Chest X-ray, AP view. Patient: 4 years old, sex M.
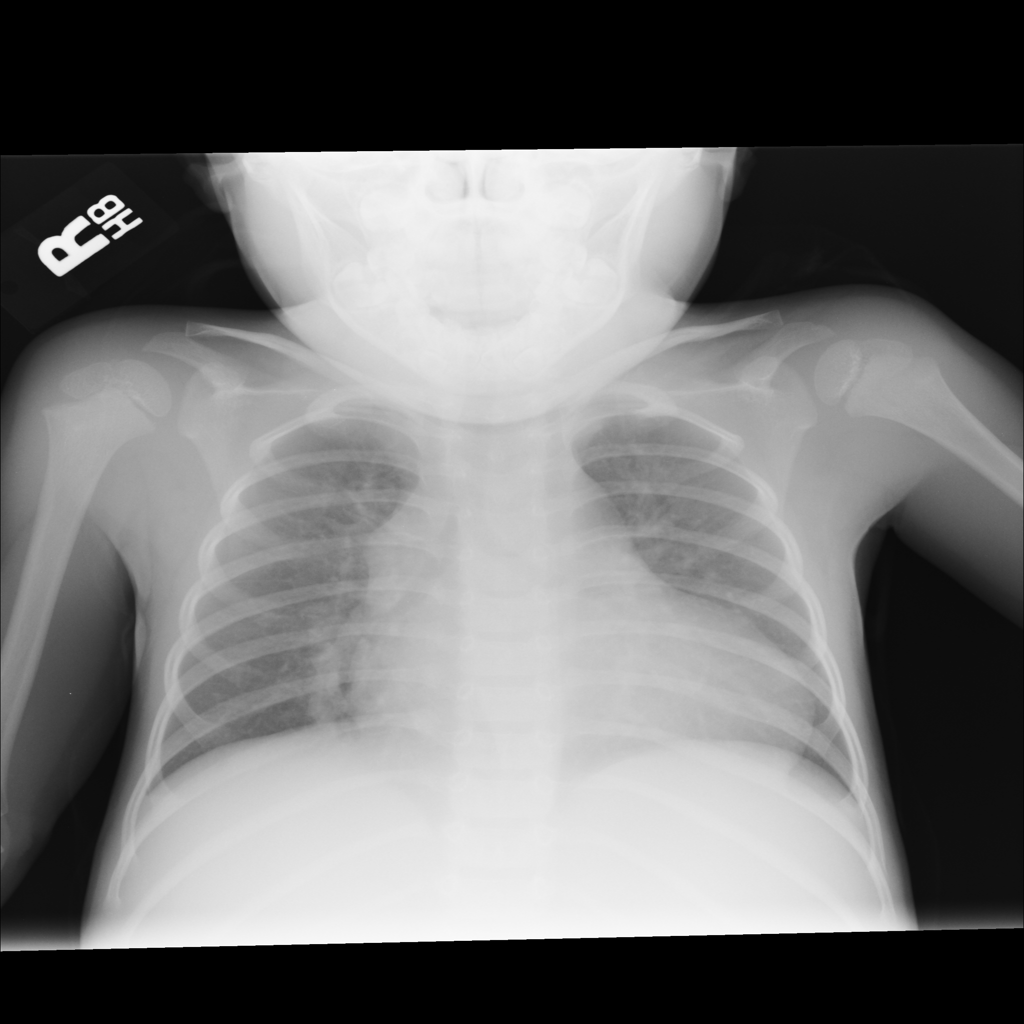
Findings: No Finding